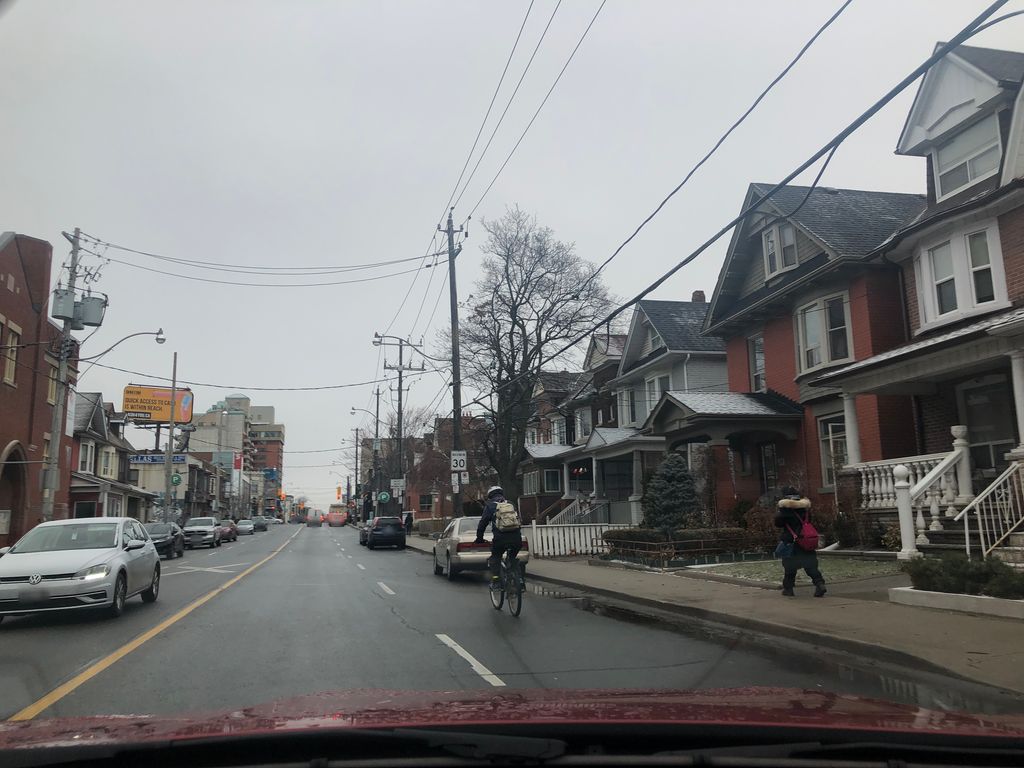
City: toronto